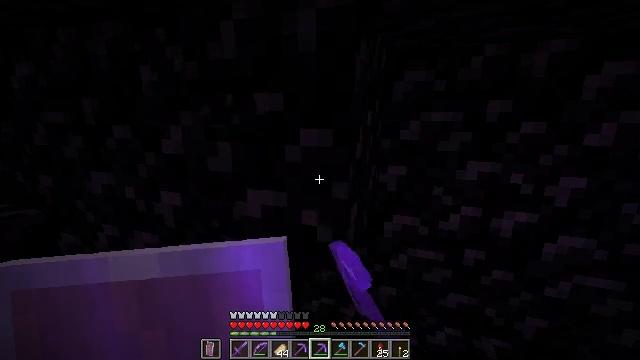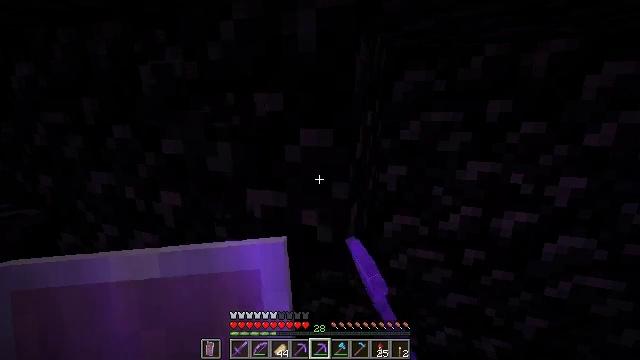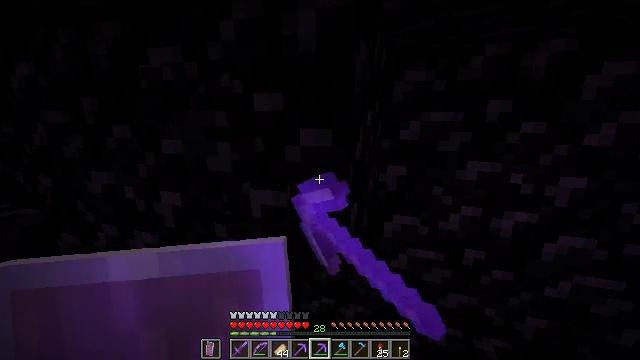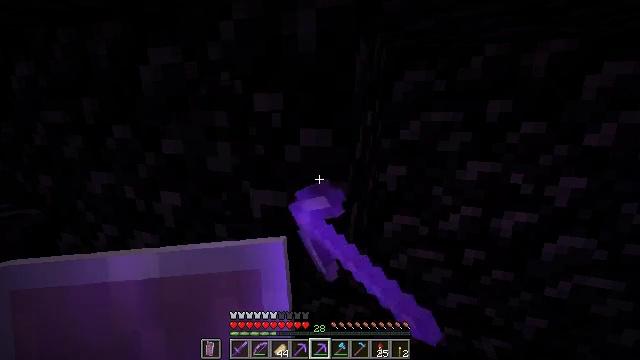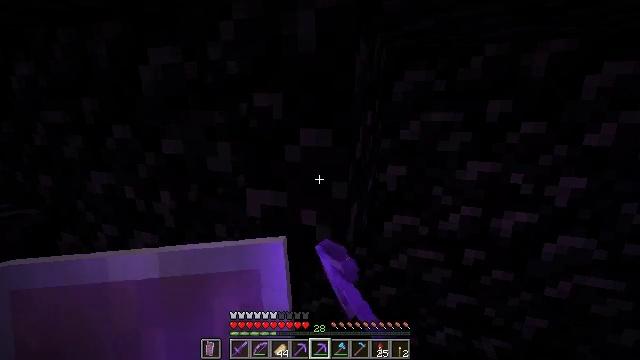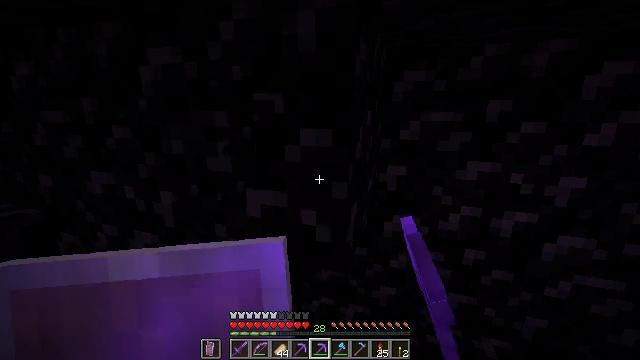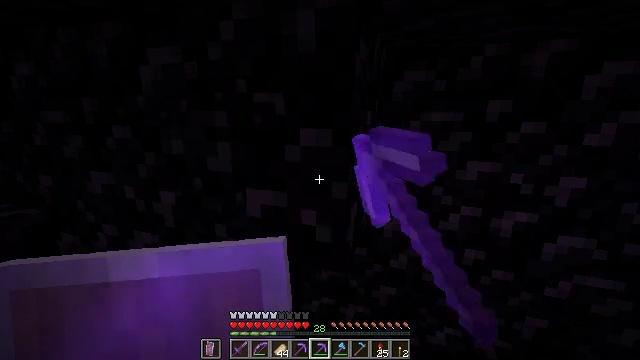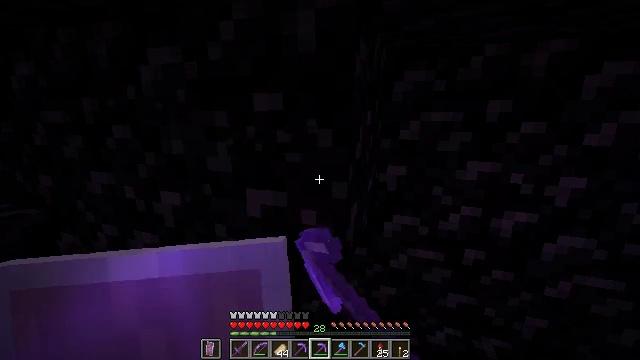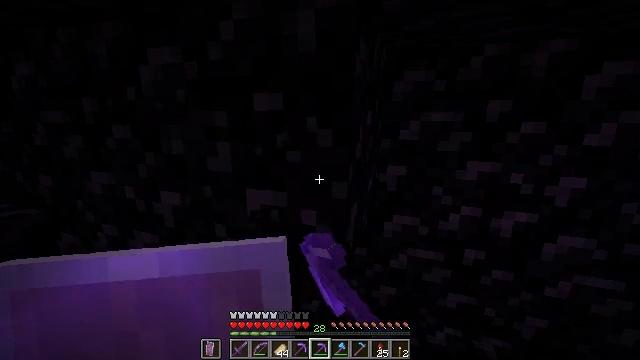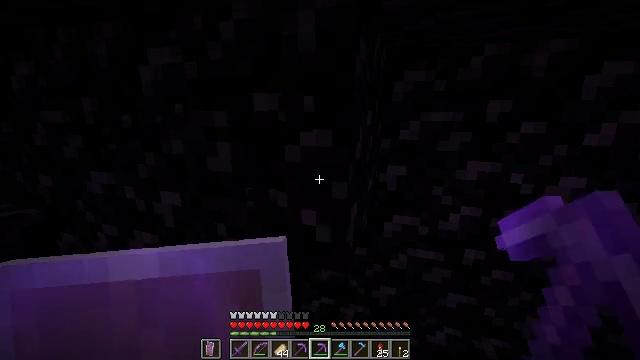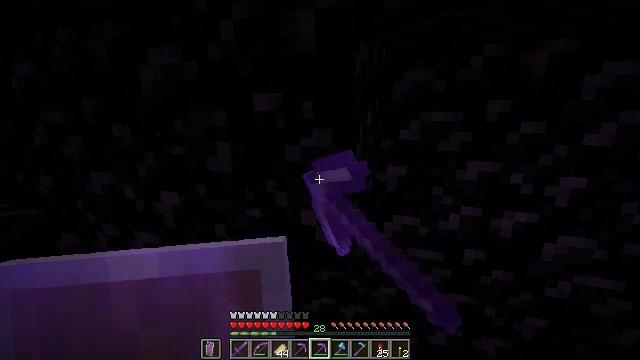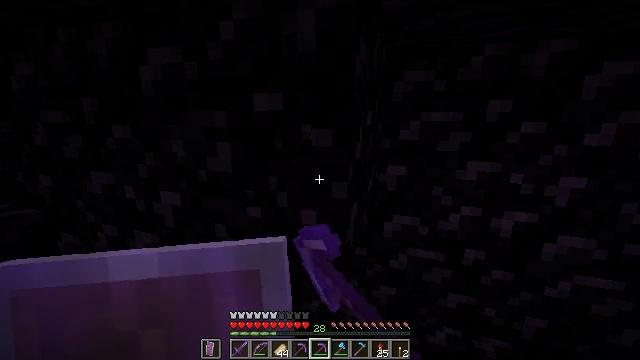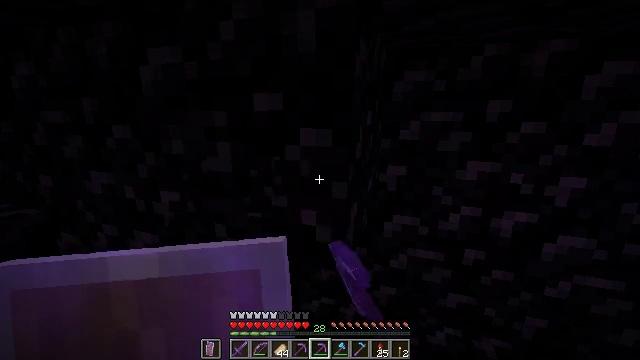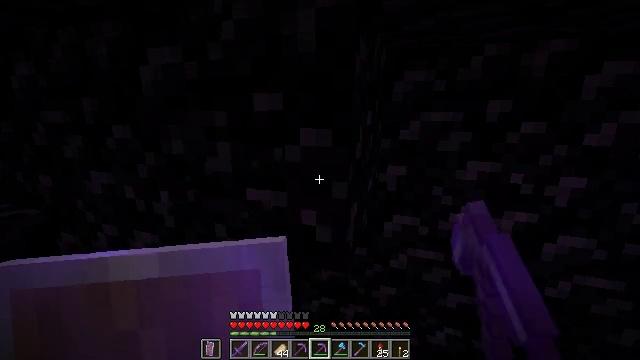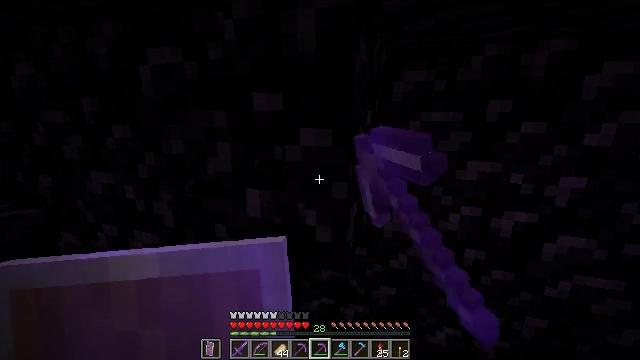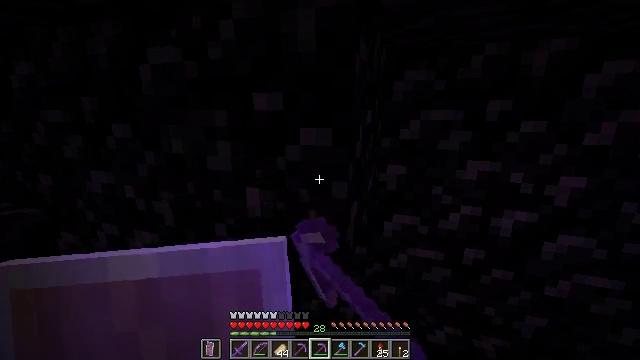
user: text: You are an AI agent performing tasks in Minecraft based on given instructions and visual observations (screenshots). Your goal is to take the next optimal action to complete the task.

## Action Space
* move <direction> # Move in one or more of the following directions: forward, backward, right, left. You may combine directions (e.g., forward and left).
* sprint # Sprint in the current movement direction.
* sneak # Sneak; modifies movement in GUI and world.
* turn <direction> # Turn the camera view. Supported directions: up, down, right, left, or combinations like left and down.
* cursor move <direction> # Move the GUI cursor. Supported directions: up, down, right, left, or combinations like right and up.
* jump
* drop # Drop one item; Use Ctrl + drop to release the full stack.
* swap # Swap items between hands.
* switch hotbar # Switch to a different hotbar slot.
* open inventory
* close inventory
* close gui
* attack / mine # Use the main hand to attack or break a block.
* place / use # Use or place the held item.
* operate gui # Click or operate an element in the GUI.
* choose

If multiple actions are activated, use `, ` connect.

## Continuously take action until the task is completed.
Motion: motion action
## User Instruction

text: Harvest obsidian for portal building.
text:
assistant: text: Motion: attack / mine
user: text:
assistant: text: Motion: attack / mine
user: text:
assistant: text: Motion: attack / mine
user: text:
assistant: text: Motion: attack / mine
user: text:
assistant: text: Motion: attack / mine
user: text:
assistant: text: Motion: attack / mine
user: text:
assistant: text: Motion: attack / mine
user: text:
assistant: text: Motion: attack / mine
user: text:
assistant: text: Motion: attack / mine
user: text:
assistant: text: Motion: attack / mine
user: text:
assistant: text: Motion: attack / mine
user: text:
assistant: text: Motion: attack / mine
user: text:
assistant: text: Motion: attack / mine
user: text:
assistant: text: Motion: attack / mine
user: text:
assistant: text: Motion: attack / mine
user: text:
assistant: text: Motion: attack / mine
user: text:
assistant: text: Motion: attack / mine
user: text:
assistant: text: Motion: attack / mine
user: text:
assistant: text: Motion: attack / mine
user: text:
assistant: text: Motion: attack / mine
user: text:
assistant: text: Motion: attack / mine
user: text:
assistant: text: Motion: attack / mine
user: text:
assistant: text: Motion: attack / mine
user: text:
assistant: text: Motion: attack / mine
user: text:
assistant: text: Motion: attack / mine
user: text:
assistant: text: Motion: attack / mine
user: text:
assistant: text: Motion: attack / mine
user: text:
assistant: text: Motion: attack / mine
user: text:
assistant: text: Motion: attack / mine
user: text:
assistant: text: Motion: attack / mine